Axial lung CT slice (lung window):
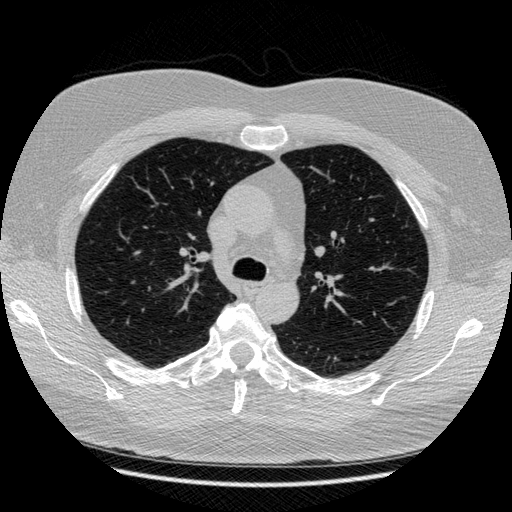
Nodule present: no